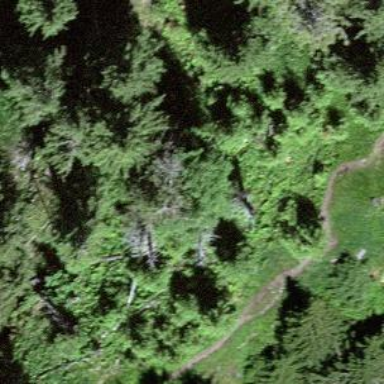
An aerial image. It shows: Forest area.